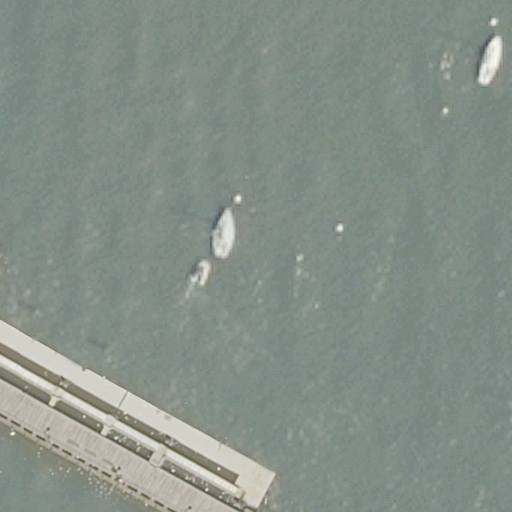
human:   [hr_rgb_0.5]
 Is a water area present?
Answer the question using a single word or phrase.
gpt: yes

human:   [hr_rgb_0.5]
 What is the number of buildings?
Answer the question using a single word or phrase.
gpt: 0

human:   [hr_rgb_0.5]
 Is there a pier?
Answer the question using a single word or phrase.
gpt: yes

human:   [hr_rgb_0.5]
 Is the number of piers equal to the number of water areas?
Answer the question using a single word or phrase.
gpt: yes

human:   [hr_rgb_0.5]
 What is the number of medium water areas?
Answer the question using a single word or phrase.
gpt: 0

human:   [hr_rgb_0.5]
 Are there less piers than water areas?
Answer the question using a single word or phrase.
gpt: no

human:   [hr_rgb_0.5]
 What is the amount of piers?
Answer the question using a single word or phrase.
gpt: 1

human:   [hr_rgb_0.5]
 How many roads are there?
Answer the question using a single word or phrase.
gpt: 0

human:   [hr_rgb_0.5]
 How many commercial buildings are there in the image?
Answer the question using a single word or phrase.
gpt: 0

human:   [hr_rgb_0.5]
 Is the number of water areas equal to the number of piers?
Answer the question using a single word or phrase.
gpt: yes

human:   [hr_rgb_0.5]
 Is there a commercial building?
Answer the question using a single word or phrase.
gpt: no

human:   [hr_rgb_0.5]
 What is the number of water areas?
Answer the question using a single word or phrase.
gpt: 1

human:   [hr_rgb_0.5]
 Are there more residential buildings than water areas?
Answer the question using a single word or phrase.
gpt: no

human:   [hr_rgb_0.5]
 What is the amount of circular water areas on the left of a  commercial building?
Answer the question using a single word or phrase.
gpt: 0

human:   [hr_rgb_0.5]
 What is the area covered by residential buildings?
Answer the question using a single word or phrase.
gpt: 0m2

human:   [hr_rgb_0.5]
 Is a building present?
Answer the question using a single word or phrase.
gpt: no

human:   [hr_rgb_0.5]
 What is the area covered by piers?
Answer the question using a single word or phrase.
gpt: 1341m2

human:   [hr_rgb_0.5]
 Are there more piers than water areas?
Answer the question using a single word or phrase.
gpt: no

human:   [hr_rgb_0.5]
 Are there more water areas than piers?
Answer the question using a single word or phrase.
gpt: no

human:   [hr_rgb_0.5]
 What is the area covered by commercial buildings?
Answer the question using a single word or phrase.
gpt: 0m2

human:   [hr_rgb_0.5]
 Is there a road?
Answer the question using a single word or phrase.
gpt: no

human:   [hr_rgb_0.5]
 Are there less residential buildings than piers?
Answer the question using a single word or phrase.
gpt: yes

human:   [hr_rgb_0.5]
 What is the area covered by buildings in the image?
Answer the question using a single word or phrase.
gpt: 0m2

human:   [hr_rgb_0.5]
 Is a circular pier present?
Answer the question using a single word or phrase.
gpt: no

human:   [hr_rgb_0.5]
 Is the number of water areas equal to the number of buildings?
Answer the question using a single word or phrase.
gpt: no

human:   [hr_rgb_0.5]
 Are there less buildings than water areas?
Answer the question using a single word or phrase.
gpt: yes

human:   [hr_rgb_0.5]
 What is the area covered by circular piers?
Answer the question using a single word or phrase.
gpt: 0m2

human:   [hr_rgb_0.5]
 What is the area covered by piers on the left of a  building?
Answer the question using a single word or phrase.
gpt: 0m2

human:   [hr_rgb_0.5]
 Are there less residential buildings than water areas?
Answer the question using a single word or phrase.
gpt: yes

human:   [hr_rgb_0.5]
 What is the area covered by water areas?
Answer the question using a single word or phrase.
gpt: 10620m2

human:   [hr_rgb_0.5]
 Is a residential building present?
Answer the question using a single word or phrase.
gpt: no

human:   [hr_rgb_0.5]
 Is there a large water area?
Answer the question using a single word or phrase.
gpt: yes

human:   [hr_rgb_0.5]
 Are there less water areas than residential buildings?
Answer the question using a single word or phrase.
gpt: no

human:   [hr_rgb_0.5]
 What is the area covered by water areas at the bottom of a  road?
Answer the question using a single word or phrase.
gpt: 0m2

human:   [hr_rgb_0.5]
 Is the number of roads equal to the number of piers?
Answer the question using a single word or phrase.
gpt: no

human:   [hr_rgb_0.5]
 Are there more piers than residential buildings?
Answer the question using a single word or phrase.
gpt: yes

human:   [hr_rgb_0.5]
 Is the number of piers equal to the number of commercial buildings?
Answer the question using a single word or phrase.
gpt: no

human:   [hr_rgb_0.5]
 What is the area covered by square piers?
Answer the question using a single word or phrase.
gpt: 0m2

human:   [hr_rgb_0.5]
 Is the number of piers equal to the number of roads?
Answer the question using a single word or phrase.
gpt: no

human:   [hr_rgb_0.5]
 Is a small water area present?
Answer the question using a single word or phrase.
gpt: no

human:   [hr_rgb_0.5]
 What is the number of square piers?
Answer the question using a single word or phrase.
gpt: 0

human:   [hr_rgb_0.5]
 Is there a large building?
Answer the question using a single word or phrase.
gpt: no

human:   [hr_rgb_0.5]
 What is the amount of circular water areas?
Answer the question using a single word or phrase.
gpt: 0

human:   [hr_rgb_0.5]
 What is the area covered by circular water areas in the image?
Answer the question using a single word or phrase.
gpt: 0m2

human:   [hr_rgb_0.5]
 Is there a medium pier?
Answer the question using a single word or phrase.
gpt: no

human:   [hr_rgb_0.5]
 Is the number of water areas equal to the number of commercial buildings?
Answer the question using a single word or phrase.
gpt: no

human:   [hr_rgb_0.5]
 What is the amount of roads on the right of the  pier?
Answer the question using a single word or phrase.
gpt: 0

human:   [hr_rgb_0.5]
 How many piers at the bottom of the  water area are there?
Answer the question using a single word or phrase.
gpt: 1

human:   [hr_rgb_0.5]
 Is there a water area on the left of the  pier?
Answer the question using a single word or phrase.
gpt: yes

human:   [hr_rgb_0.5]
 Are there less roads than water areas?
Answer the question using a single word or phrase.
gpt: yes

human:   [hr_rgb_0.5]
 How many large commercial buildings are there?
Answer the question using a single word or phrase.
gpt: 0

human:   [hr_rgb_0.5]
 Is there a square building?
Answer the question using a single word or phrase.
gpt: no

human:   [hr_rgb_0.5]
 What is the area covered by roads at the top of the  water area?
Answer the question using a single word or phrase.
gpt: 0m2

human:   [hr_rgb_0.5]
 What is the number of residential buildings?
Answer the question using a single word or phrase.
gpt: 0

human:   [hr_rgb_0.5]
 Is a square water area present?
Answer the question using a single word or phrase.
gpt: no

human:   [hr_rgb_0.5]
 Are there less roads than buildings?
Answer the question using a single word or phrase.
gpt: no

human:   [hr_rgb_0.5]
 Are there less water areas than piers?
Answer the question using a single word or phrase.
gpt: no

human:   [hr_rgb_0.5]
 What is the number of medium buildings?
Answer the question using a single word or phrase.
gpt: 0

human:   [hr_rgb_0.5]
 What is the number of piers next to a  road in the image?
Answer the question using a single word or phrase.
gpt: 0

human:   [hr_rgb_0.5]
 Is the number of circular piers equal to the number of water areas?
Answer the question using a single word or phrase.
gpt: no

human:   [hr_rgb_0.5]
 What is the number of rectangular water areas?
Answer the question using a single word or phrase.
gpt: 1

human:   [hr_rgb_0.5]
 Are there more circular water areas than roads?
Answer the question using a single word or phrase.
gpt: no

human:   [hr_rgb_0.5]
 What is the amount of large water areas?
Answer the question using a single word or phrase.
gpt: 1

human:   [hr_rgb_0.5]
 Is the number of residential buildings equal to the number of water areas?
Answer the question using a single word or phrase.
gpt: no